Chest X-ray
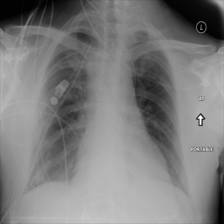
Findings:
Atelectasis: negative
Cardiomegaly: negative
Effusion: negative
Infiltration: negative
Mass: negative
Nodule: negative
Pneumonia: negative
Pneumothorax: negative
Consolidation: negative
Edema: negative
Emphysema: negative
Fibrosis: negative
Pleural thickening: negative
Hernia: negative